Field crop: maize
Growth stage: 1
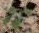
Species: chenopodium